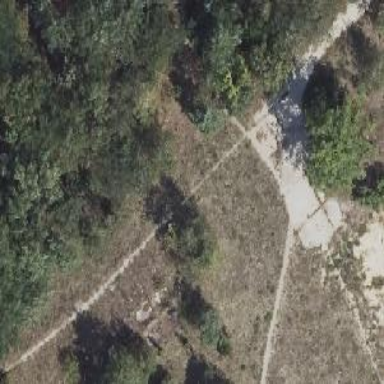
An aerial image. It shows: Dirt path.